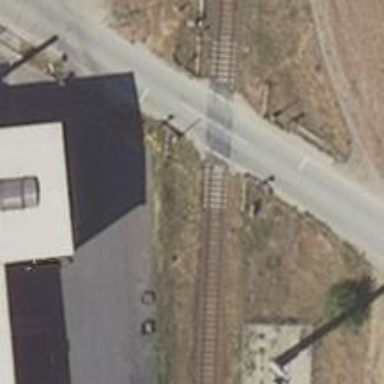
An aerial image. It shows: Level crossing along the railway.